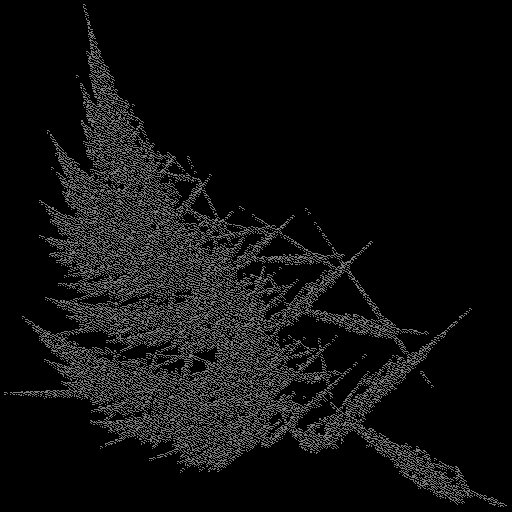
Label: turbanshell